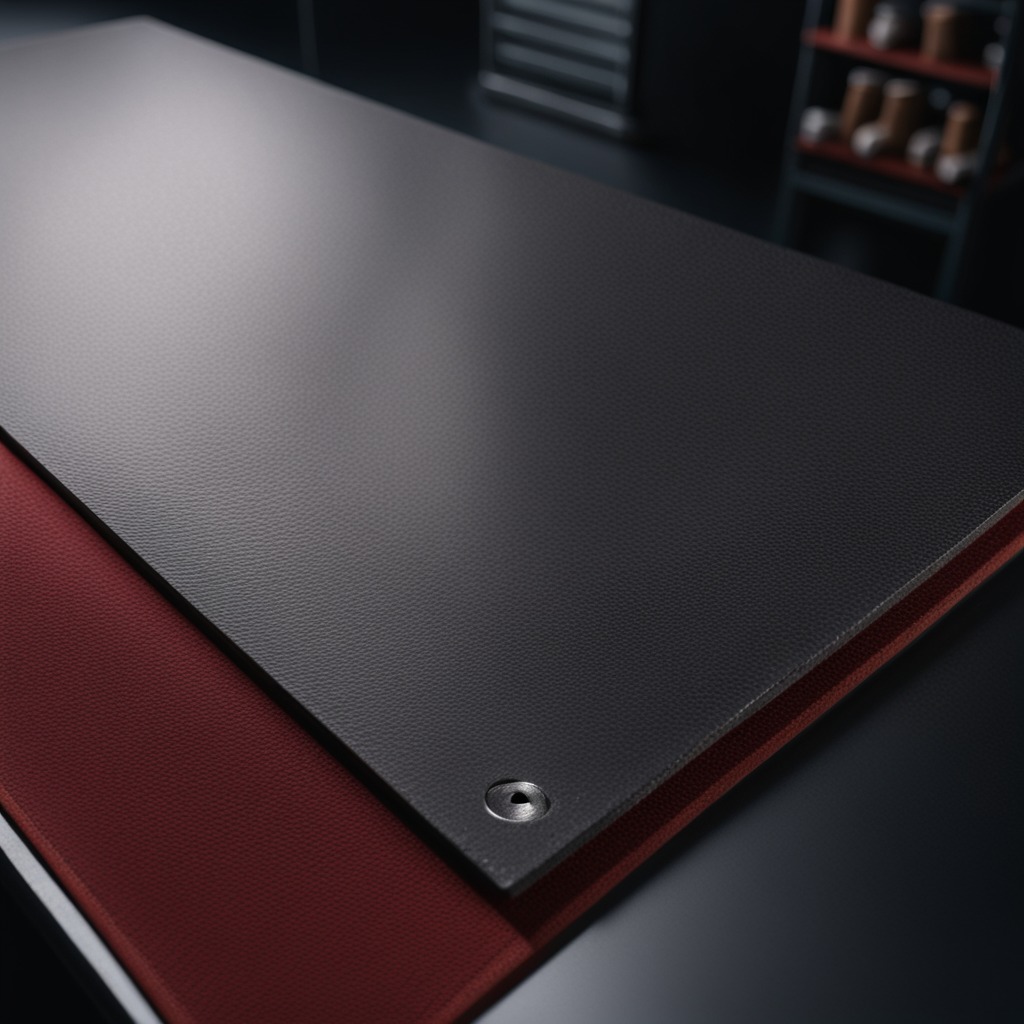
A flat metal washer is lying on the granite tabletop.